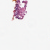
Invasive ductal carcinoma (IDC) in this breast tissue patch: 0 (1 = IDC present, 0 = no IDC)